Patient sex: M
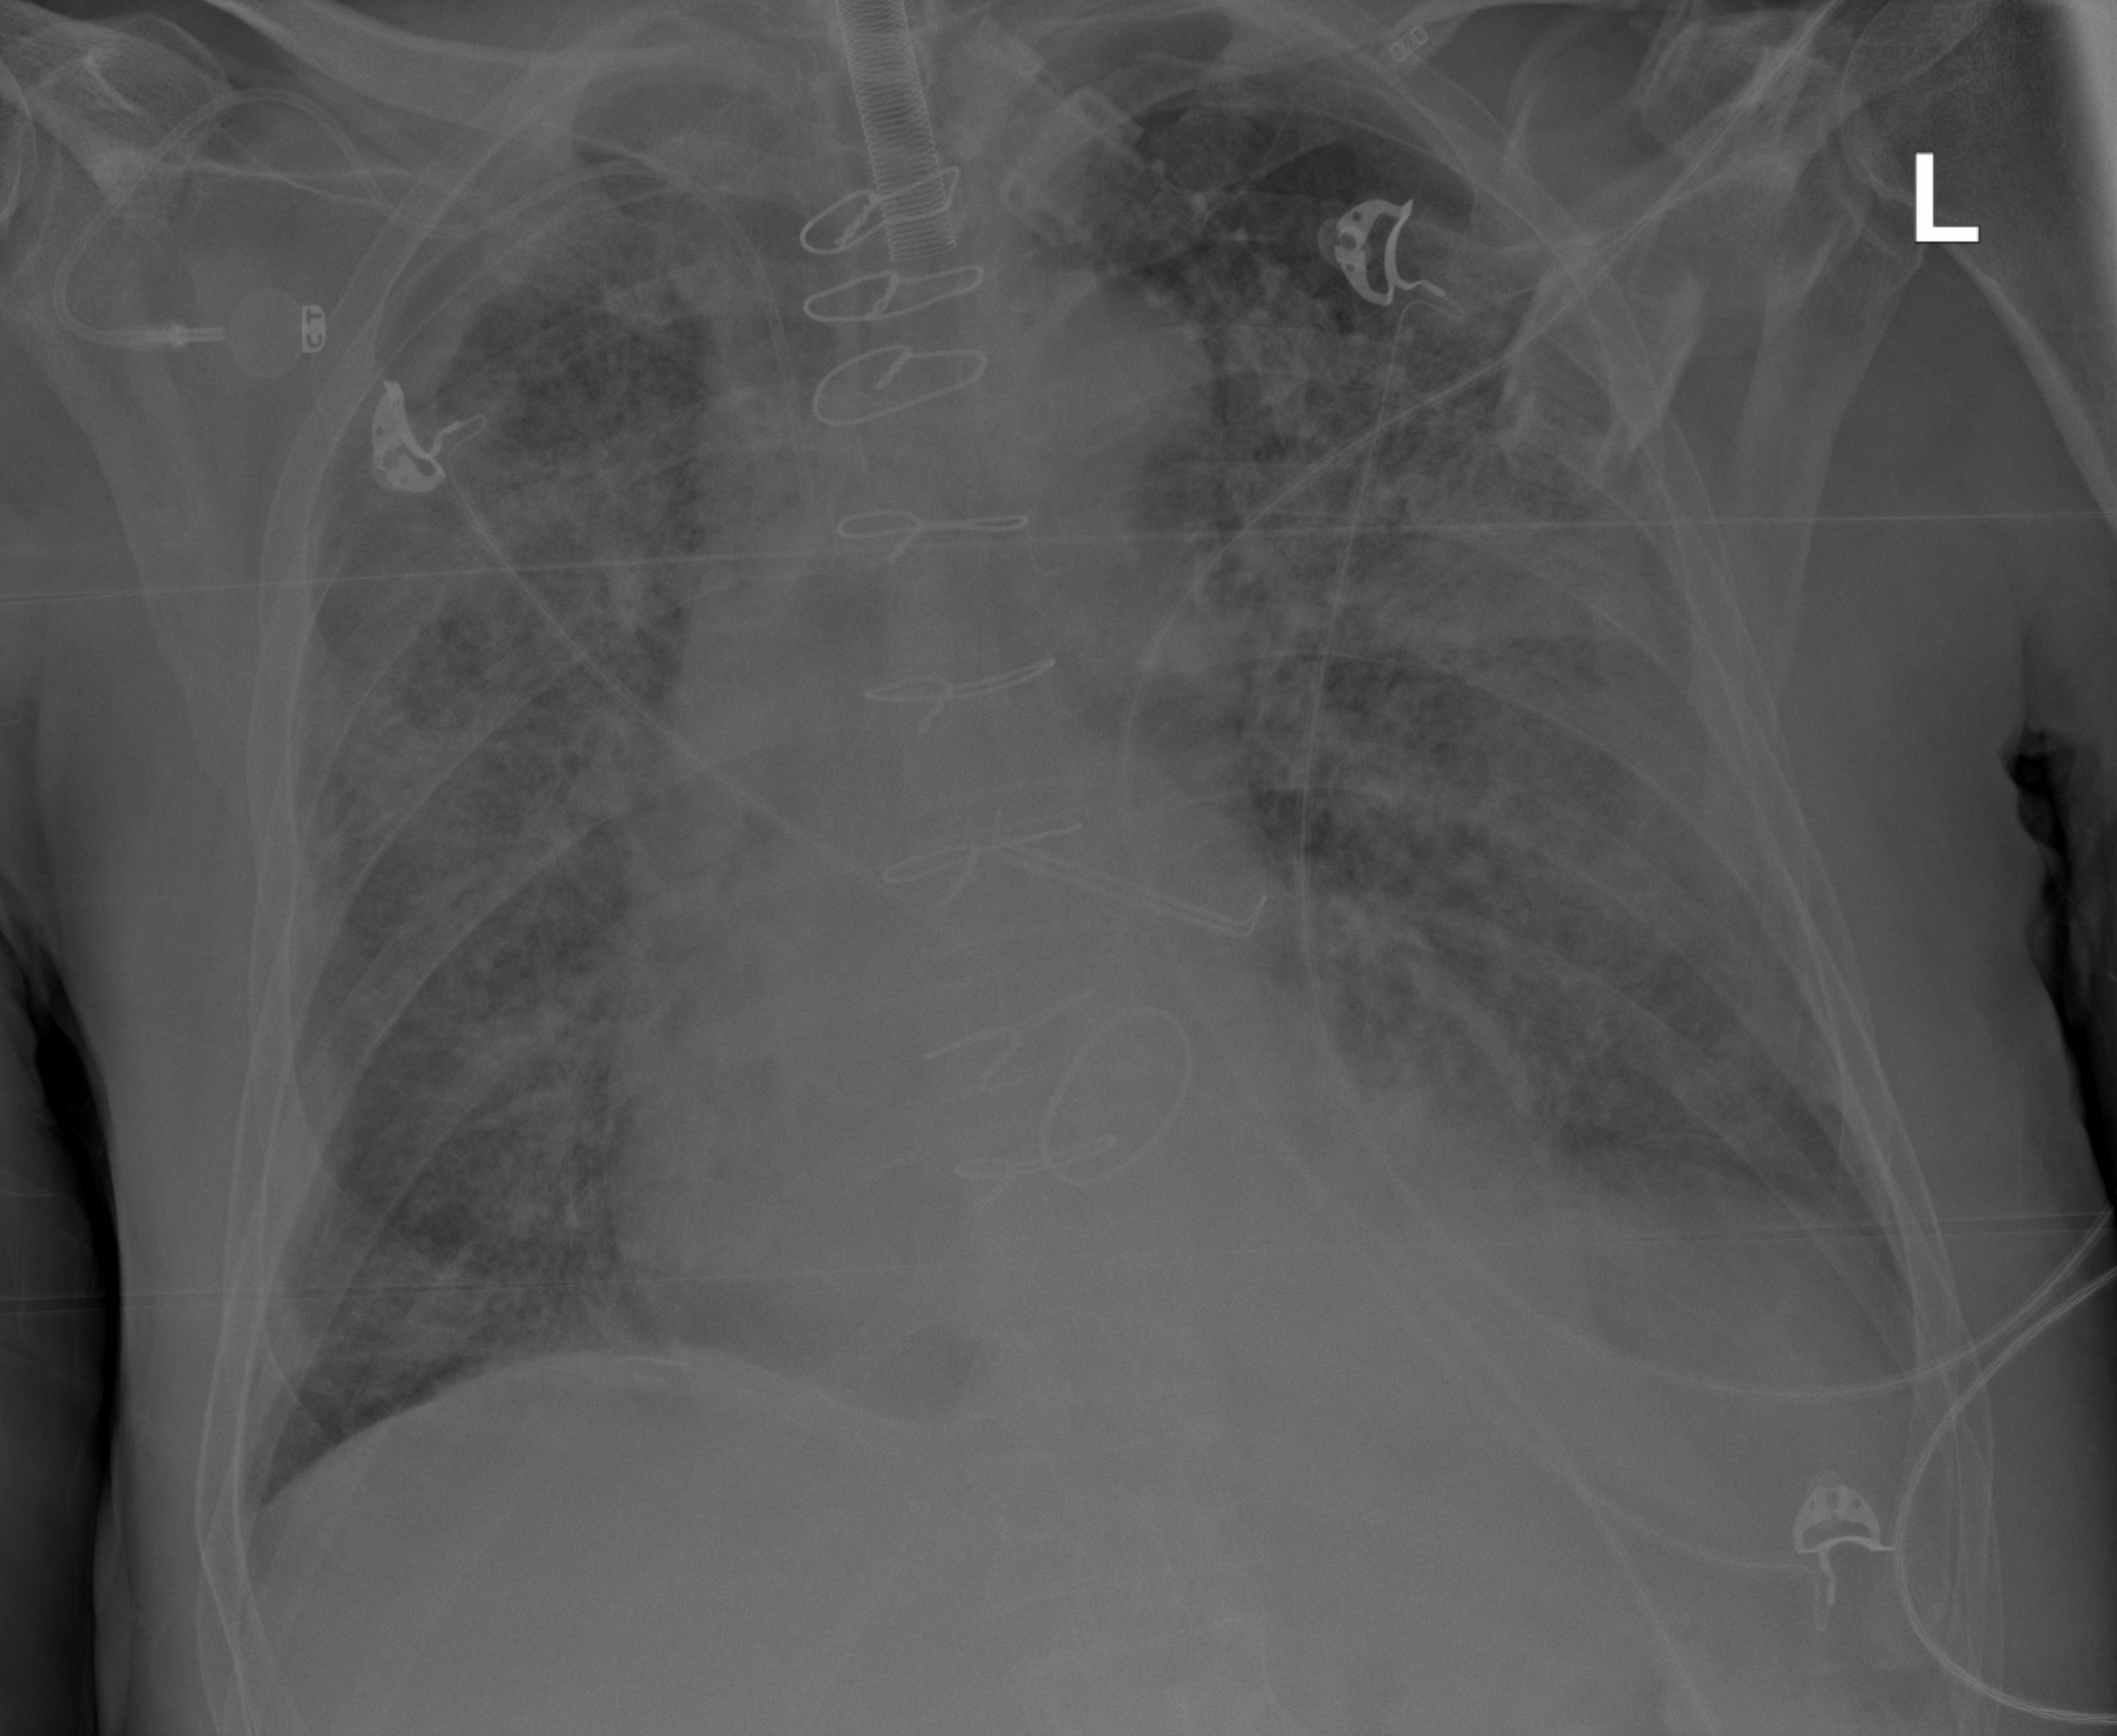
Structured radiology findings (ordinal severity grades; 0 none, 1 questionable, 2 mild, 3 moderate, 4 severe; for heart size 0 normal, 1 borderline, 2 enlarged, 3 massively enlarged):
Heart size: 1
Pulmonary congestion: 3
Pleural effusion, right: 0
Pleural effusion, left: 2
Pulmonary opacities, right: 3
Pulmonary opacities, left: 3
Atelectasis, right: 3
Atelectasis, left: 3